Question: I'm using to php to make a simple search engine that is base on the boolean retrieval
I have predefined documents
for example:
- doc0: my name is caesar
- doc1: caesar is character...
-doc2.....
I've constructed the term-document matrix as follows :
so for example "my" exists in the first documents , but not in the second and "caesar" is in the both documents
when I do a search for a single term i get the boolean values of the term thus if I type "name" in the search engine i'll get 1 0 .
I want to make a boolean and between their boolean values thus the result of the search will be 0 1 as 1 1 & 0 1 = 01
$query = $_REQUEST['keyword'];
$stoplists = array("i",".","a"," ");
$words=array();
$wordsdoc=array();
$matrix=array();
$docs = array ("my name is caesar","caesar is a character");
$k=0;
'''
//looping the docs array
for ($i=0;$i<sizeof($docs);$i++)
{
//splitting doc[i] on " " (space)
$words_temp=explode(" ",$docs[$i]);
//looping the splitted words
for ($j=0;$j<sizeof($words_temp);$j++)
{
//checking if the word is not in stop dictionnary and does not already added in words array
if (!in_array($words_temp[$j],$stoplists) && !in_array($words_temp[$j],$words))
{
//adding word to words array
$words[$k]=$words_temp[$j];
//incrementing counter
$k++;
}
}
//print_r($words[1]);
}
echo "<b>Words:</b> ";
for ($j=0;$j<sizeof($words);$j++)
{
echo $words[$j]." ";
}
echo "<br><br>";
//looping the docs array
for($i=0;$i<sizeof($docs);$i++)
{
//splitting doc[i] on " " (space)
$words_temp=explode(" ",$docs[$i]);
//initialize counter
$l=0;
//looping the splitted words
for ($j=0;$j<sizeof($words_temp);$j++)
{
//checking if the word is not in stop dictionnary
if (!in_array($words_temp[$j],$stoplists) )
{
//adding word to 2d array
$wordsdoc[$i][$l]=$words_temp[$j];
//incrementing counter
$l++;
}
}
}
echo "<b><u>Docs:</u></b><br>";
for($i=0;$i<sizeof($wordsdoc);$i++)
{
echo "doc".$i.": ";
for($j=0;$j<sizeof($wordsdoc[$i]);$j++)
{
echo $wordsdoc[$i][$j]." ";
}
echo "<br>";
}
echo "<br>";
echo "<b>Res Matrix First Col:</b><br>";
for($i=0;$i<sizeof($words);$i++)
{
$matrix[$i][0]=$words[$i];
echo $matrix[$i][0]."<br>";
}
$i1=0;
$i2=0;
foreach($wordsdoc as $items)
{
for($i=0;$i<sizeof($words);$i++)
{
if(in_array($matrix[$i][0],$items))
$matrix[$i][$i1+1] = 1;
else
$matrix[$i][$i1+1] =0;
}
$i1++;
}
echo "<table border=1><br>";
echo "<tr><td></td>";
for($i=0;$i<sizeof($docs);$i++)
{
echo "<td>doc".($i+1)."</td>";
}
echo "</tr><br>";
foreach($matrix as $items)
{
echo "<tr>";
foreach($items as $item)
{
echo "<td>".$item."</td>";
}
echo "</tr><br>";
}
echo "</table><br>";
'''
*I'm sorry for posting such a long question, but I really need help :S *
thank You guys in advance :)
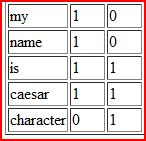
Answer: '''
function search($word) {
... code to query the matrix ...
return $result_array;
}
'''
use with multiple words
'''
$search_terms = array('my', 'caesar');
$overall_result = array(true, true);
foreach($search_terms as $st) {
$this_result = search($st);
$overal_index = 0;
foreach($this_result as $b) {
$overall_result[$overal_index] = $b && $overall_result[$overal_index];
$overal_index++;
}
}
'''